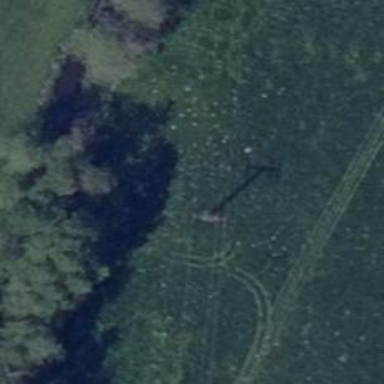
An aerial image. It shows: Minor power line.